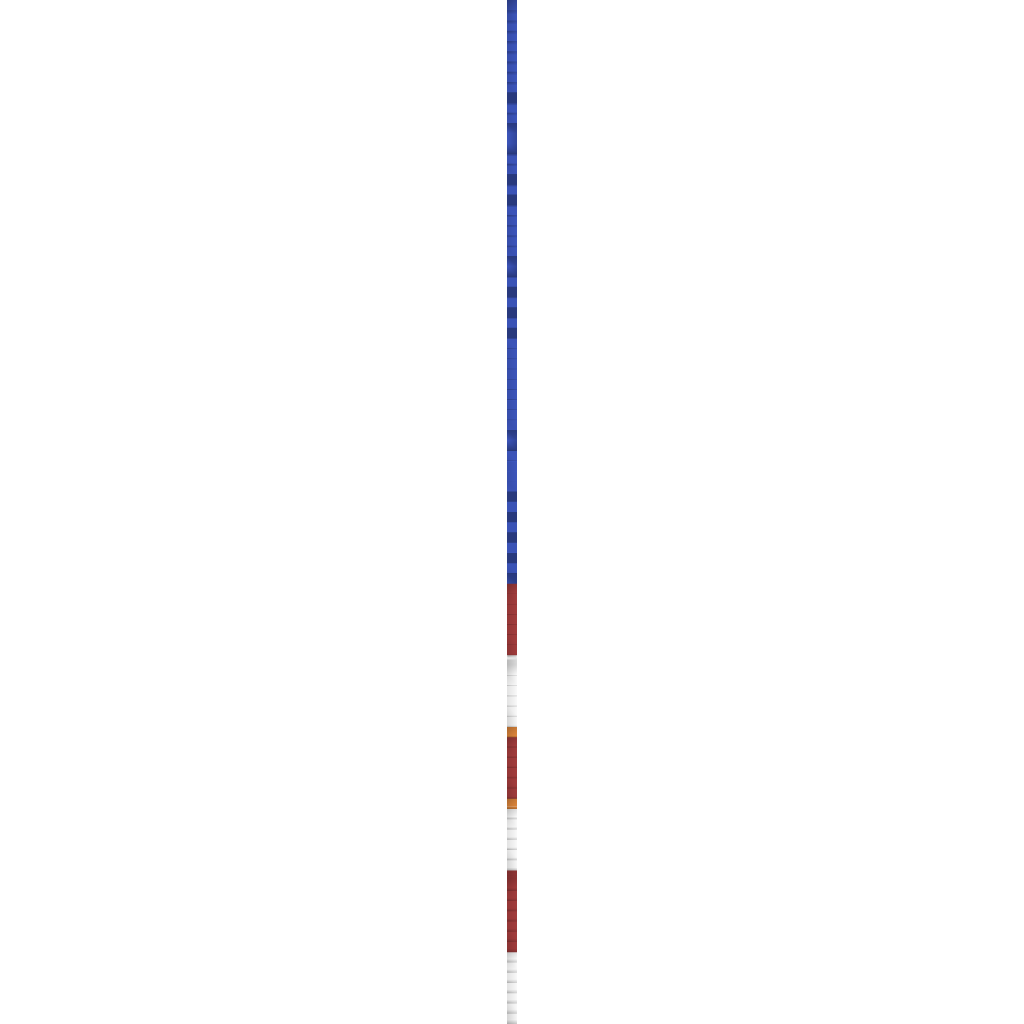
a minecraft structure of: Malaysia Flag bad low quality